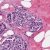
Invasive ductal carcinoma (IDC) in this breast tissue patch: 0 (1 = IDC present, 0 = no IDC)